Question: I've written a small sample AIR application in Flex to be deployed on iOS and Android, but I'm wondering how to go about setting up a way to publish it as Flash as well. I'm using Flash Builder 4.5. Any tips for this AIR noob?
EDIT:
I should add that I've tried to add a new Run Configuration, but did not see a Flash app option listed there. I'm sure I'm missing something fundamental. After all, this is FLASH Builder.
UPDATE:
So this partially did the trick... I went to Run Configurations again and created a new launch configuration called "Flash_configuration" and pointed it at my project like so...

However, upon hitting "Run," the app launches in Adobe Flash Player, but is completely blank. The mobile flex contains buttons and UI elements in the View, but these do not show up in Flash Player. Perhaps the Mobile Flex framework elements are not directly translated to elements understood by Flash? If so, will I have to use some actionscipt to detect the platform and replace those mobile elements with flash-friendly ones? I would sure hate to rewrite/draw.
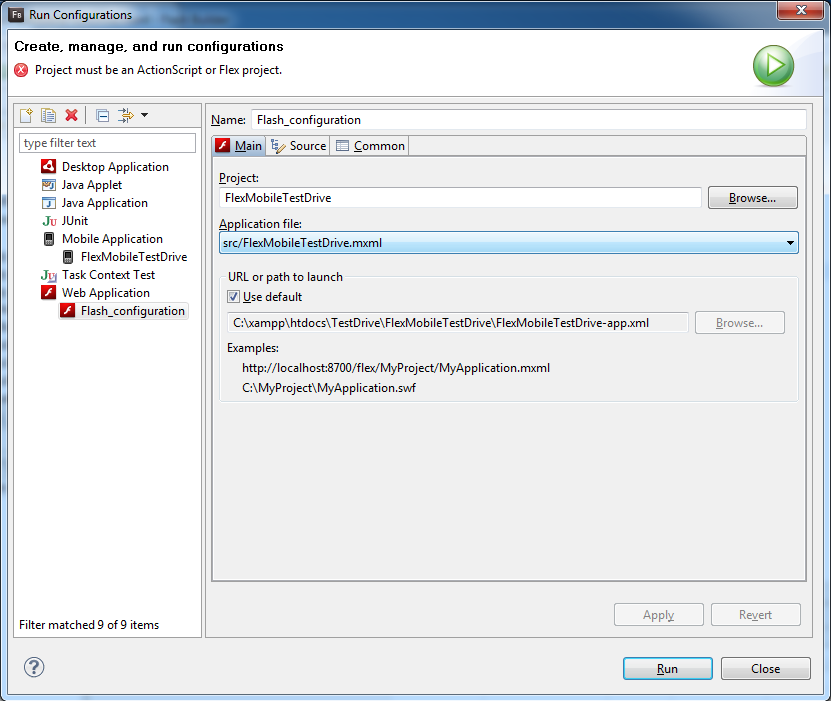
Answer: This pdf is a really good resource: <URL>
It will walk you through the whole process. The last chapter is what you are looking for which adresses deployment.
When you create a run configuration it's probably not debugging your code so that's why all you see is a white screen.
The easiest thing is just to create new Flex project and select Web as application type. Then just copy over all code. Then you need to remove all AIR classes which you use in the project. Then just press debug and you will be on your way since the compiler will tell what is missing or is there but shouldn't be.